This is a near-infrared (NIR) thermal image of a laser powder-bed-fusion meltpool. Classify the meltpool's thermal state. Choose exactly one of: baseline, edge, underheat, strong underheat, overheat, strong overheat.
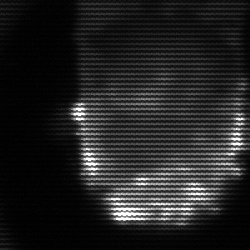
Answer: baseline